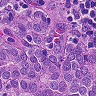
Metastatic tissue present: yes